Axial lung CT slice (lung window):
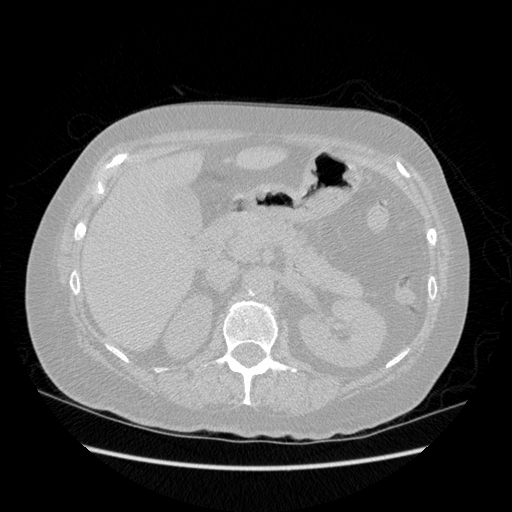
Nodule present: no